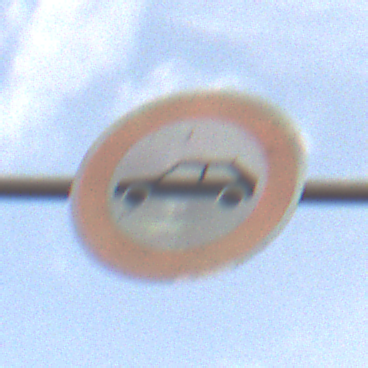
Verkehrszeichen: VerbotPersonenkraftwagen
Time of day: Midday
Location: Outdoor (Nature)
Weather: PartlyCloudy
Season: NotSpecified
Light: Natural